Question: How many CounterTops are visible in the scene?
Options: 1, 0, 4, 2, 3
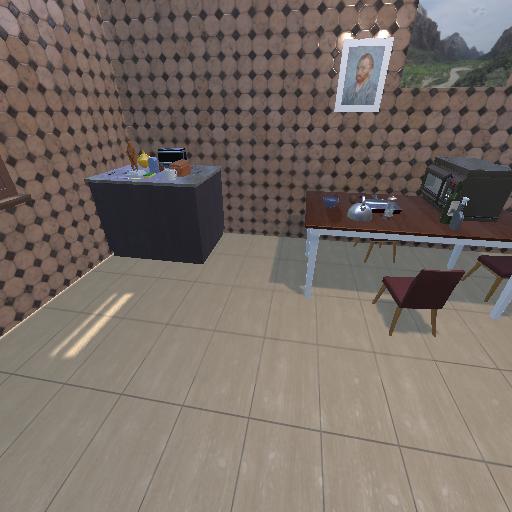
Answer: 1